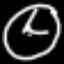
Label: clock